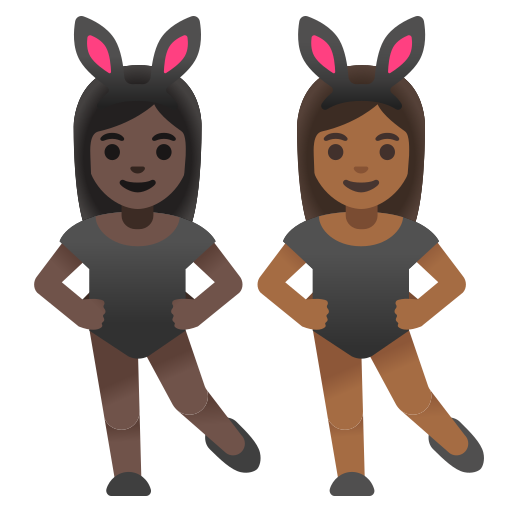
Emoji: 👩🏿‍🐰‍👩🏾